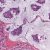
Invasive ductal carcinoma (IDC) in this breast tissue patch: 1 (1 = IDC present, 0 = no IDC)